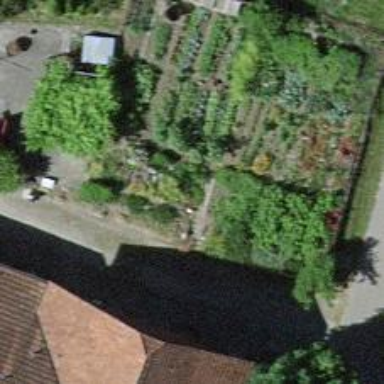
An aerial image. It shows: Farm.